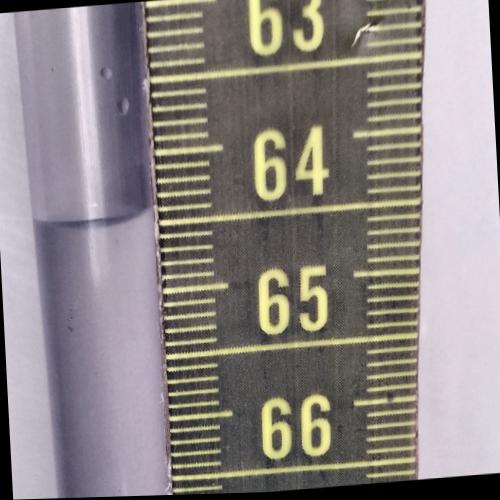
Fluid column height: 64.4 cm